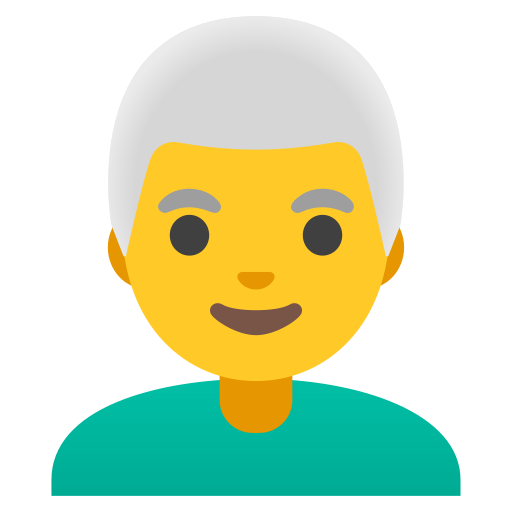
Emoji: 👨‍🦳